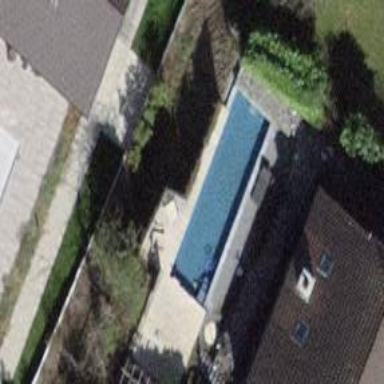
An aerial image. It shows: Outdoor swimming pool in leisure land.